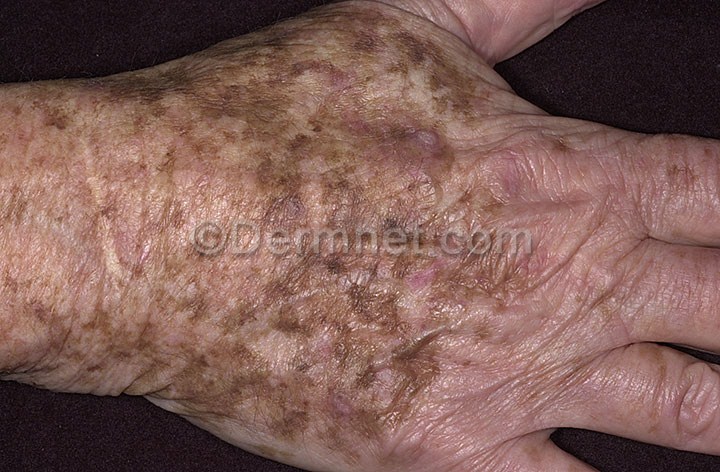
Disease: Light Diseases and Disorders of Pigmentation